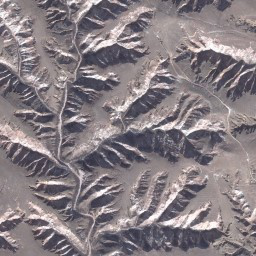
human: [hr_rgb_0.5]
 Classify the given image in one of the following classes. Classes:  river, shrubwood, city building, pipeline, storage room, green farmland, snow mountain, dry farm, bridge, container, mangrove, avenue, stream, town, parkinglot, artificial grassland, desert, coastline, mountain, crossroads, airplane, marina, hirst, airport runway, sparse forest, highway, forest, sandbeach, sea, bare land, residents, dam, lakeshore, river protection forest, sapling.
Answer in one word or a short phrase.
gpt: mountain